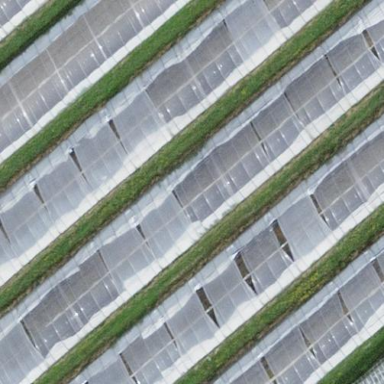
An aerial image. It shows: Greenhouse.